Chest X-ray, PA view. Patient: 42 years old, sex F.
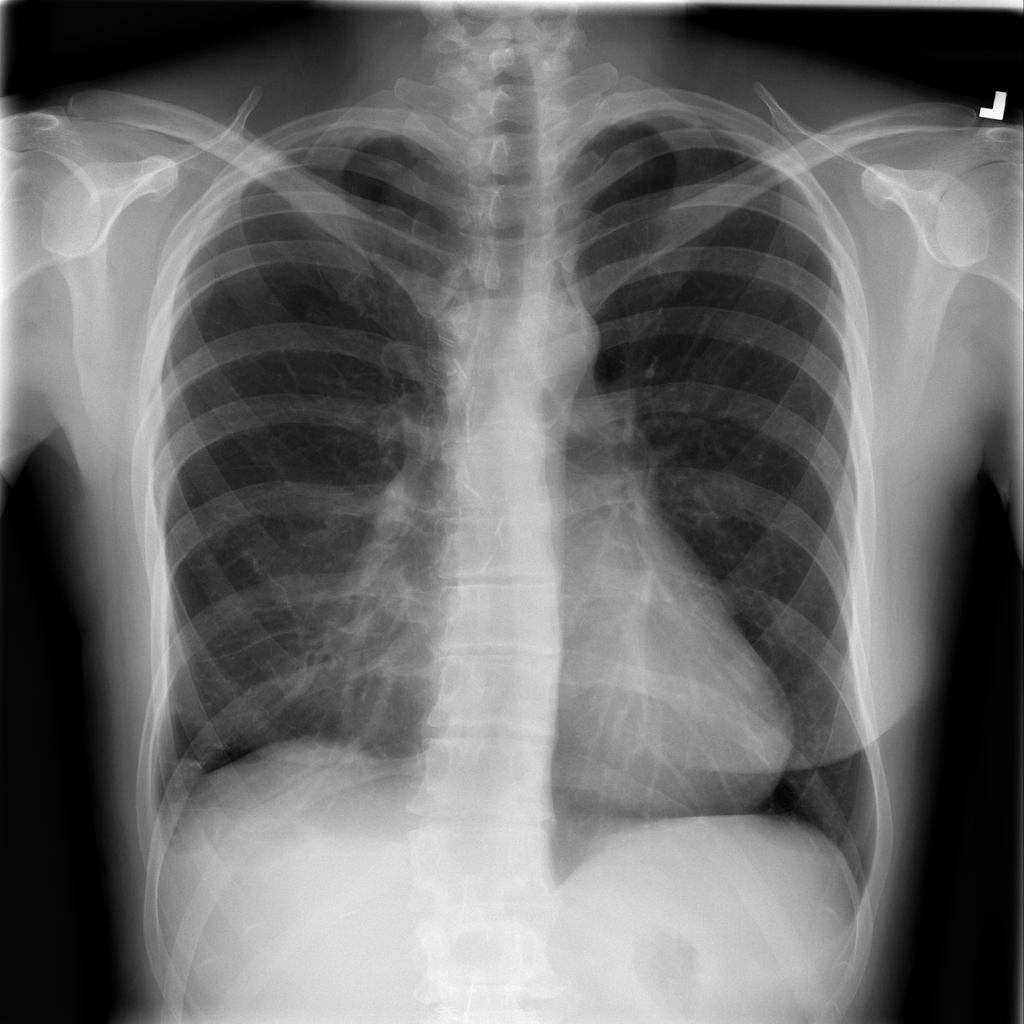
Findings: No Finding